Question: I'm trying to reduce the size of the scrollbar control and make it more "Apple" like since it would fit my interface really well.
What I'm trying to achieve is something that looks like this:

So far all I have is this
'''
<Style TargetType="{x:Type ScrollBar}">
<Setter Property="Stylus.IsFlicksEnabled" Value="True" />
<Setter Property="Background" Value="#8C8C8C" />
<Setter Property="Width" Value="8"/>
<Setter Property="MinWidth" Value="8" />
</Style>
'''
Working XAML
Implementation can be found at <URL>
'''
<!--Scrollbar Thumbs-->
<Style x:Key="ScrollThumbs" TargetType="{x:Type Thumb}">
<Setter Property="Template">
<Setter.Value>
<ControlTemplate TargetType="{x:Type Thumb}">
<Grid x:Name="Grid">
<Rectangle HorizontalAlignment="Stretch" VerticalAlignment="Stretch" Width="Auto" Height="Auto" Fill="Transparent" />
<Border x:Name="Rectangle1" CornerRadius="5" HorizontalAlignment="Stretch" VerticalAlignment="Stretch" Width="Auto" Height="Auto" Background="{TemplateBinding Background}" />
</Grid>
<ControlTemplate.Triggers>
<Trigger Property="Tag" Value="Horizontal">
<Setter TargetName="Rectangle1" Property="Width" Value="Auto" />
<Setter TargetName="Rectangle1" Property="Height" Value="7" />
</Trigger>
</ControlTemplate.Triggers>
</ControlTemplate>
</Setter.Value>
</Setter>
</Style>
<!--ScrollBars-->
<Style x:Key="{x:Type ScrollBar}" TargetType="{x:Type ScrollBar}">
<Setter Property="Stylus.IsFlicksEnabled" Value="false" />
<Setter Property="Foreground" Value="#8C8C8C" />
<Setter Property="Background" Value="Transparent" />
<Setter Property="Width" Value="8" />
<Setter Property="Template">
<Setter.Value>
<ControlTemplate TargetType="{x:Type ScrollBar}">
<Grid x:Name="GridRoot" Width="8" Background="{TemplateBinding Background}">
<Grid.RowDefinitions>
<RowDefinition Height="0.00001*" />
</Grid.RowDefinitions>
<Track x:Name="PART_Track" Grid.Row="0" IsDirectionReversed="true" Focusable="false">
<Track.Thumb>
<Thumb x:Name="Thumb" Background="{TemplateBinding Foreground}" Style="{DynamicResource ScrollThumbs}" />
</Track.Thumb>
<Track.IncreaseRepeatButton>
<RepeatButton x:Name="PageUp" Command="ScrollBar.PageDownCommand" Opacity="0" Focusable="false" />
</Track.IncreaseRepeatButton>
<Track.DecreaseRepeatButton>
<RepeatButton x:Name="PageDown" Command="ScrollBar.PageUpCommand" Opacity="0" Focusable="false" />
</Track.DecreaseRepeatButton>
</Track>
</Grid>
<ControlTemplate.Triggers>
<Trigger SourceName="Thumb" Property="IsMouseOver" Value="true">
<Setter Value="{DynamicResource ButtonSelectBrush}" TargetName="Thumb" Property="Background" />
</Trigger>
<Trigger SourceName="Thumb" Property="IsDragging" Value="true">
<Setter Value="{DynamicResource DarkBrush}" TargetName="Thumb" Property="Background" />
</Trigger>
<Trigger Property="IsEnabled" Value="false">
<Setter TargetName="Thumb" Property="Visibility" Value="Collapsed" />
</Trigger>
<Trigger Property="Orientation" Value="Horizontal">
<Setter TargetName="GridRoot" Property="LayoutTransform">
<Setter.Value>
<RotateTransform Angle="-90" />
</Setter.Value>
</Setter>
<Setter TargetName="PART_Track" Property="LayoutTransform">
<Setter.Value>
<RotateTransform Angle="-90" />
</Setter.Value>
</Setter>
<Setter Property="Width" Value="Auto" />
<Setter Property="Height" Value="8" />
<Setter TargetName="Thumb" Property="Tag" Value="Horizontal" />
<Setter TargetName="PageDown" Property="Command" Value="ScrollBar.PageLeftCommand" />
<Setter TargetName="PageUp" Property="Command" Value="ScrollBar.PageRightCommand" />
</Trigger>
</ControlTemplate.Triggers>
</ControlTemplate>
</Setter.Value>
</Setter>
</Style>
'''
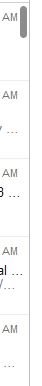
Answer: It's not very pretty and in all honesty I can't remember where it came from, there is something similar to what you're after in one of my project here, there is probably a lot in the style that's not required or is incorrect but may as well give it a shot.
'''
<!--Scrollbar Thumbs-->
<Style x:Key="ScrollThumbs" TargetType="{x:Type Thumb}">
<Setter Property="Template">
<Setter.Value>
<ControlTemplate TargetType="{x:Type Thumb}">
<Grid x:Name="Grid">
<Rectangle HorizontalAlignment="Stretch" VerticalAlignment="Stretch" Width="Auto" Height="Auto" Fill="Transparent" />
<Border x:Name="Rectangle1" CornerRadius="10" HorizontalAlignment="Stretch" VerticalAlignment="Stretch" Width="Auto" Height="Auto" Background="{TemplateBinding Background}" />
</Grid>
<ControlTemplate.Triggers>
<Trigger Property="Tag" Value="Horizontal">
<Setter TargetName="Rectangle1" Property="Width" Value="Auto" />
<Setter TargetName="Rectangle1" Property="Height" Value="7" />
</Trigger>
</ControlTemplate.Triggers>
</ControlTemplate>
</Setter.Value>
</Setter>
</Style>
<!--ScrollBars-->
<Style x:Key="{x:Type ScrollBar}" TargetType="{x:Type ScrollBar}">
<Setter Property="Stylus.IsFlicksEnabled" Value="false" />
<Setter Property="Foreground" Value="LightGray" />
<Setter Property="Background" Value="DarkGray" />
<Setter Property="Width" Value="10" />
<Setter Property="Template">
<Setter.Value>
<ControlTemplate TargetType="{x:Type ScrollBar}">
<Grid x:Name="GridRoot" Width="19" Background="{TemplateBinding Background}">
<Grid.RowDefinitions>
<RowDefinition Height="0.00001*" />
</Grid.RowDefinitions>
<Track x:Name="PART_Track" Grid.Row="0" IsDirectionReversed="true" Focusable="false">
<Track.Thumb>
<Thumb x:Name="Thumb" Background="{TemplateBinding Foreground}" Style="{DynamicResource ScrollThumbs}" />
</Track.Thumb>
<Track.IncreaseRepeatButton>
<RepeatButton x:Name="PageUp" Command="ScrollBar.PageDownCommand" Opacity="0" Focusable="false" />
</Track.IncreaseRepeatButton>
<Track.DecreaseRepeatButton>
<RepeatButton x:Name="PageDown" Command="ScrollBar.PageUpCommand" Opacity="0" Focusable="false" />
</Track.DecreaseRepeatButton>
</Track>
</Grid>
<ControlTemplate.Triggers>
<Trigger SourceName="Thumb" Property="IsMouseOver" Value="true">
<Setter Value="{DynamicResource ButtonSelectBrush}" TargetName="Thumb" Property="Background" />
</Trigger>
<Trigger SourceName="Thumb" Property="IsDragging" Value="true">
<Setter Value="{DynamicResource DarkBrush}" TargetName="Thumb" Property="Background" />
</Trigger>
<Trigger Property="IsEnabled" Value="false">
<Setter TargetName="Thumb" Property="Visibility" Value="Collapsed" />
</Trigger>
<Trigger Property="Orientation" Value="Horizontal">
<Setter TargetName="GridRoot" Property="LayoutTransform">
<Setter.Value>
<RotateTransform Angle="-90" />
</Setter.Value>
</Setter>
<Setter TargetName="PART_Track" Property="LayoutTransform">
<Setter.Value>
<RotateTransform Angle="-90" />
</Setter.Value>
</Setter>
<Setter Property="Width" Value="Auto" />
<Setter Property="Height" Value="12" />
<Setter TargetName="Thumb" Property="Tag" Value="Horizontal" />
<Setter TargetName="PageDown" Property="Command" Value="ScrollBar.PageLeftCommand" />
<Setter TargetName="PageUp" Property="Command" Value="ScrollBar.PageRightCommand" />
</Trigger>
</ControlTemplate.Triggers>
</ControlTemplate>
</Setter.Value>
</Setter>
</Style>
'''